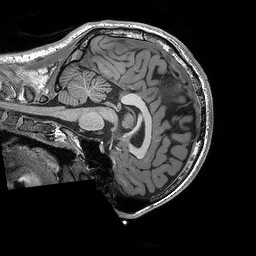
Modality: T1w
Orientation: sagittal
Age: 27
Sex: male
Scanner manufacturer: siemens
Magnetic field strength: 3 T
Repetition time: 2.3 s
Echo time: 0.00298 s